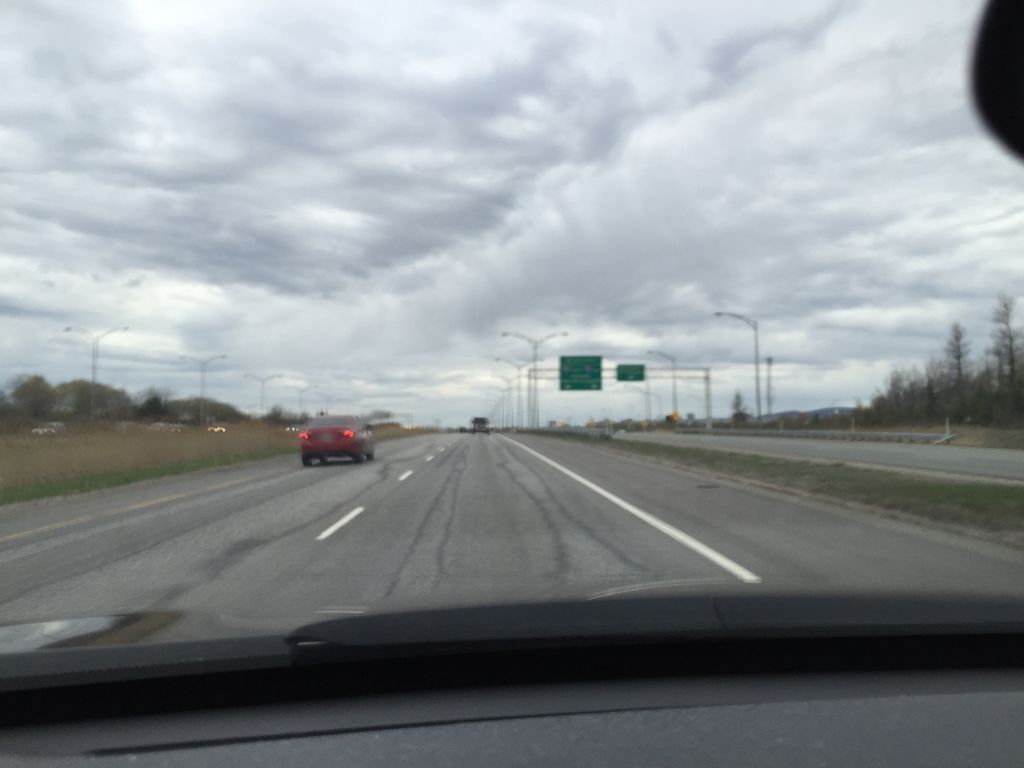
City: quebec_city